Field crop: maize
Growth stage: 2
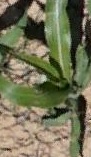
Species: maize